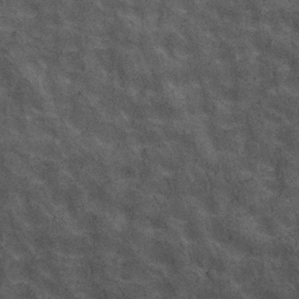
Label: frost